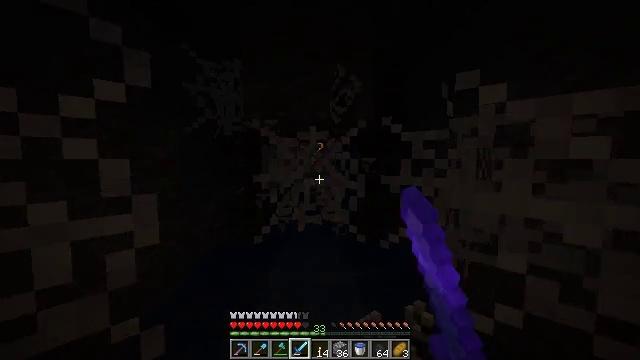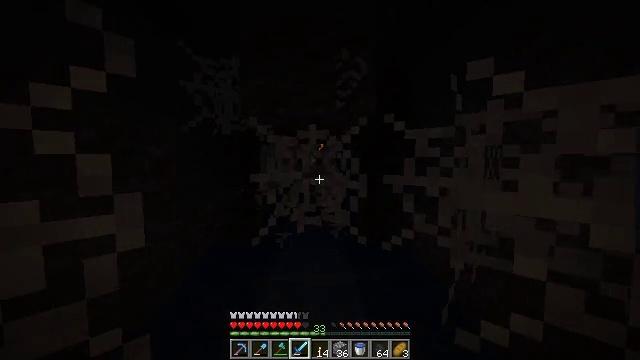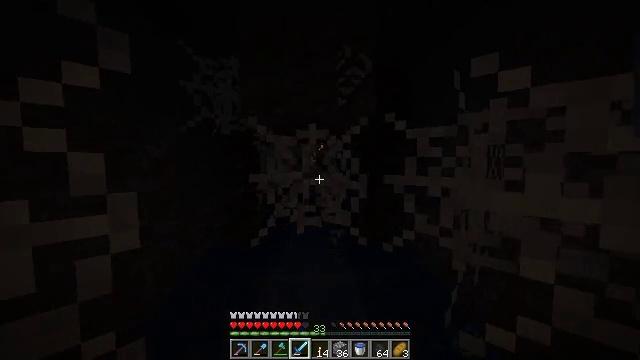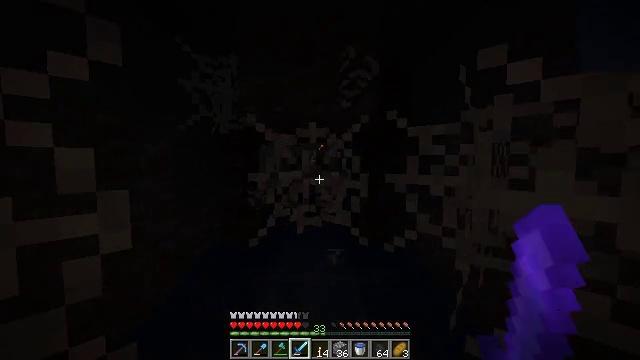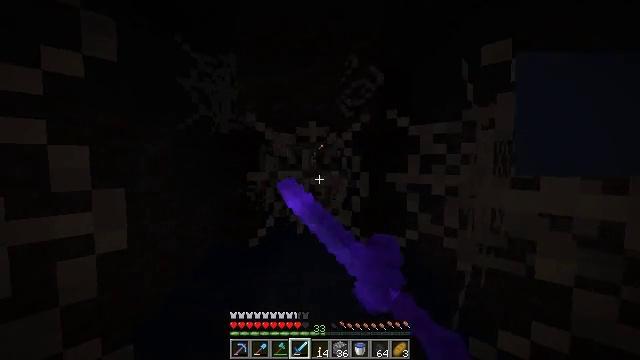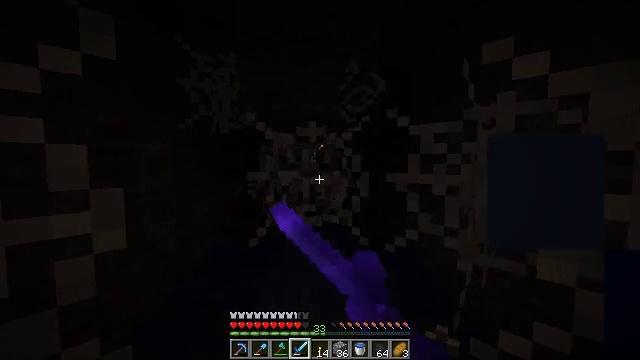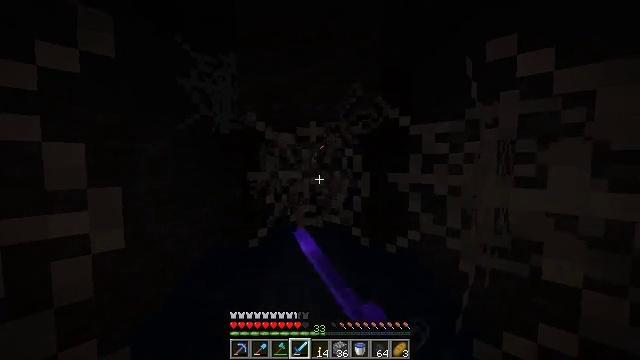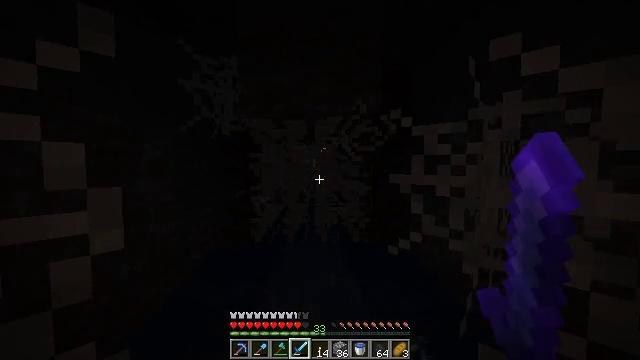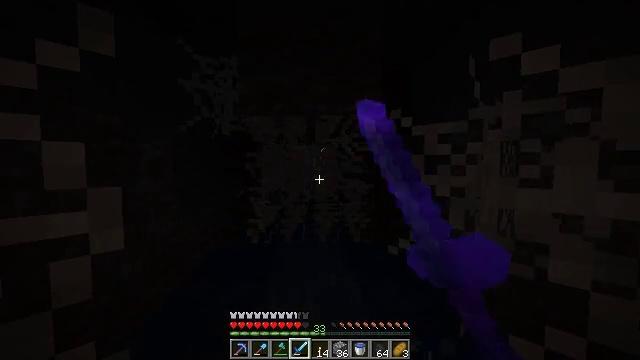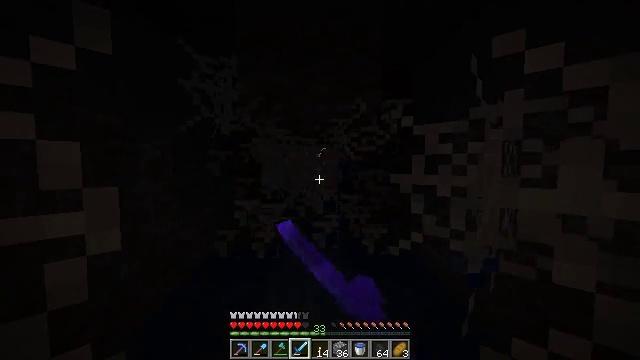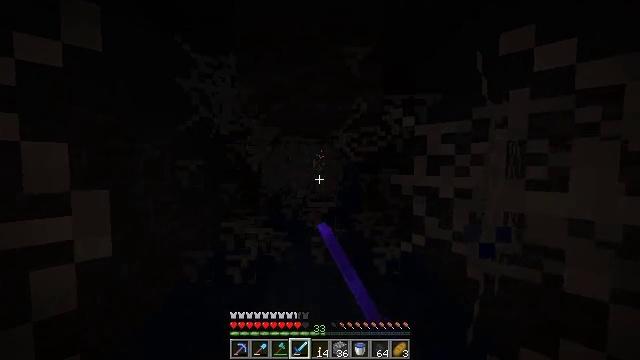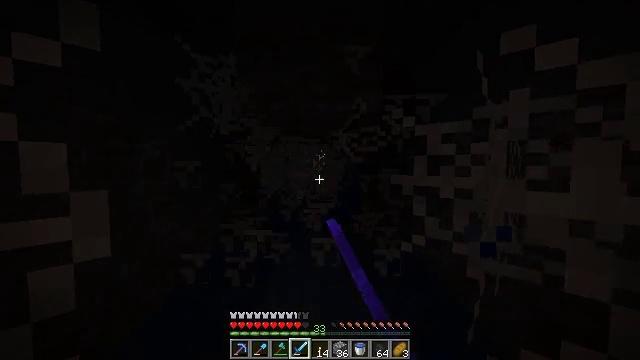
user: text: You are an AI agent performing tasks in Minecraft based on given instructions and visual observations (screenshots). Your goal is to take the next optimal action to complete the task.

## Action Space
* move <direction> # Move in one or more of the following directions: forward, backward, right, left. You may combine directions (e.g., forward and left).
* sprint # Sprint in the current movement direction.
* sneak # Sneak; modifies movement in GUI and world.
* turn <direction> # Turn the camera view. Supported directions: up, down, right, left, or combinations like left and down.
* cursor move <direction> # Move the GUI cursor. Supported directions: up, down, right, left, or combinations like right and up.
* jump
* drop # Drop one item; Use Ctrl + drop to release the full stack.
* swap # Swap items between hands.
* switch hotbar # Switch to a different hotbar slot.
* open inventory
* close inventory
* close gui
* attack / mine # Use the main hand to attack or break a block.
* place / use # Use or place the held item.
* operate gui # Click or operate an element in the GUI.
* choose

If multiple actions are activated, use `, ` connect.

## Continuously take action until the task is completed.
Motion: motion action
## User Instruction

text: Mine the cobweb to clear the path.
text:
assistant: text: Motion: attack / mine
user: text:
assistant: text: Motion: attack / mine
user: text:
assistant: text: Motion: attack / mine
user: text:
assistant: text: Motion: attack / mine
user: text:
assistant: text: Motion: attack / mine
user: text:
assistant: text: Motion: attack / mine
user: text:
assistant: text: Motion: attack / mine
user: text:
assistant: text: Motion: attack / mine
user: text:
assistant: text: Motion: move forward, attack / mine
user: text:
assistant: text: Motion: move forward, attack / mine
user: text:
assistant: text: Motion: move forward, attack / mine
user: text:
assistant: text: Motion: attack / mine